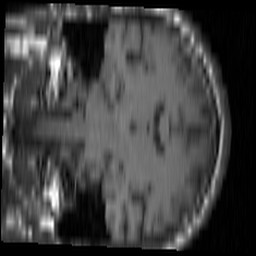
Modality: T1w
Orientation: coronal
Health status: ill
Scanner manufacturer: siemens
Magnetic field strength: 1.5 T
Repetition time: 0.4 s
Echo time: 0.014 s